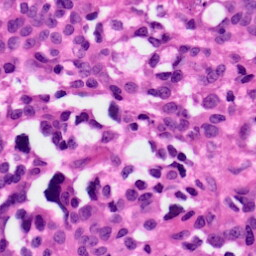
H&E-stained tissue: Ovarian